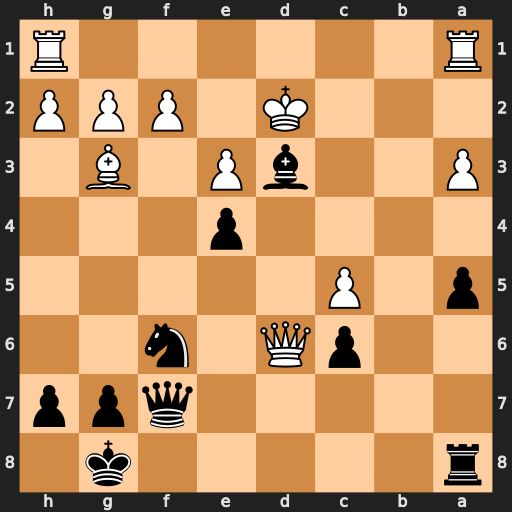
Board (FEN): r5k1/5qpp/2pQ1n2/p1P5/4p3/P2bP1B1/3K1PPP/R6R
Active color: b
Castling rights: -
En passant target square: -
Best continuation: Qb3 Qe6+ Qxe6